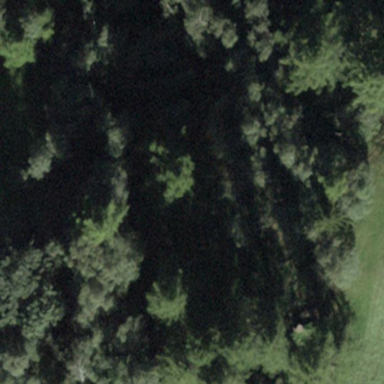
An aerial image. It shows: Forest area.